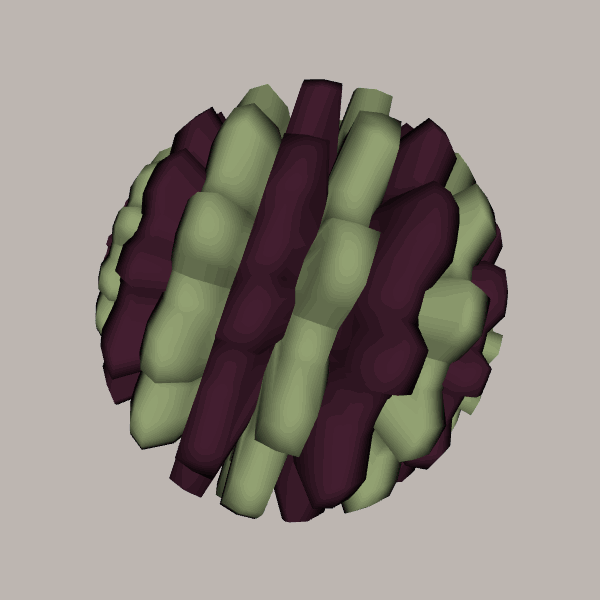
Background: light